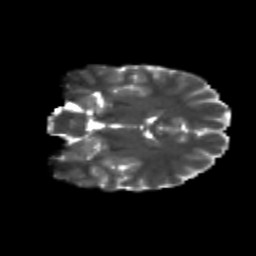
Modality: T2w
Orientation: coronal
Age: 10
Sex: male
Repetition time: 9.4 s
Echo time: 0.089 s